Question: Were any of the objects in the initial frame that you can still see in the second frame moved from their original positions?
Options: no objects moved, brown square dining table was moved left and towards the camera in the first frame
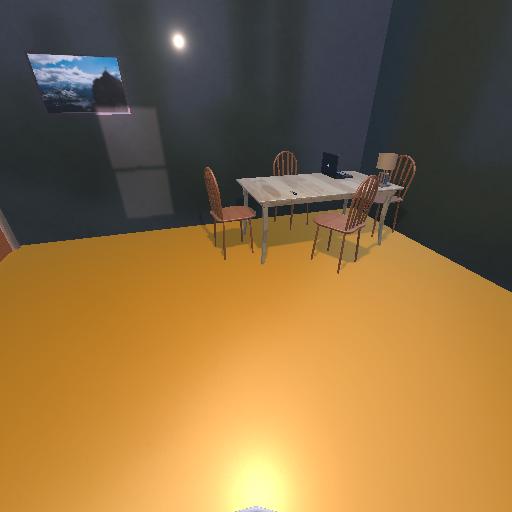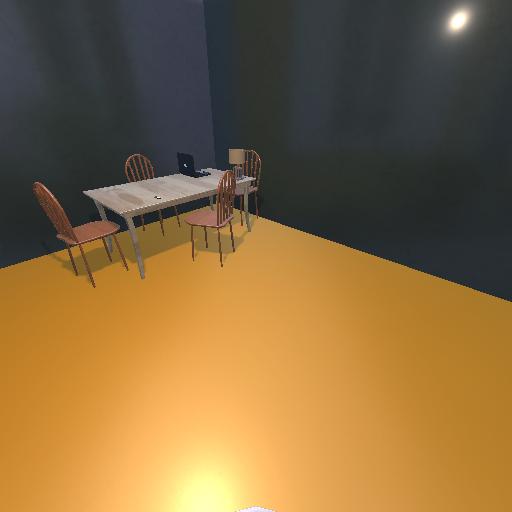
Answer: no objects moved